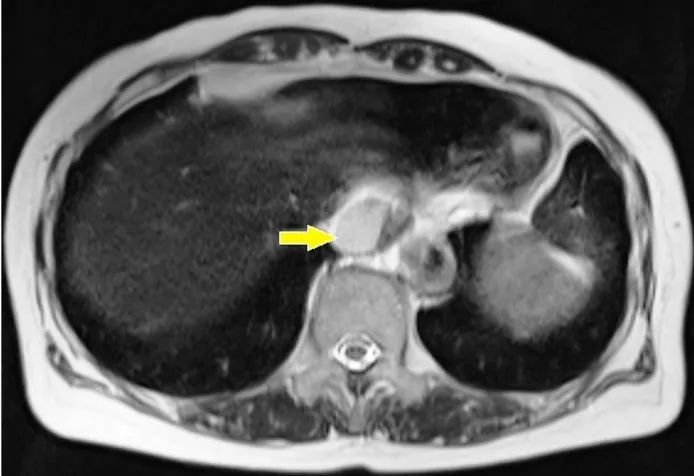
Magnetic resonance imaging findings. . T2-weighted image showing a cystic mass with high signal intensity in the lower thoracic esophagus (arrow).
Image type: radiology (mri)